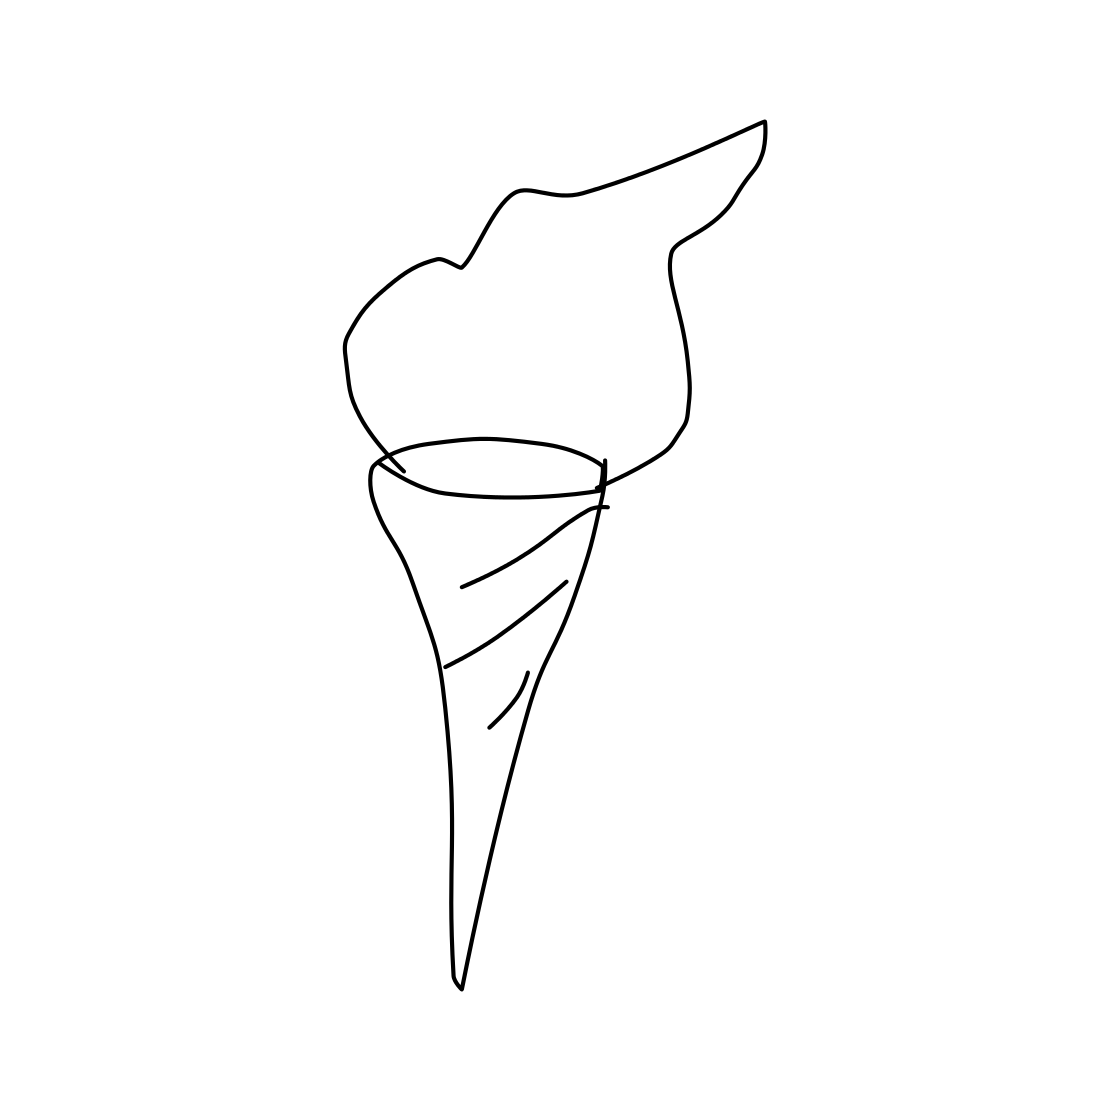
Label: ice-cream-cone